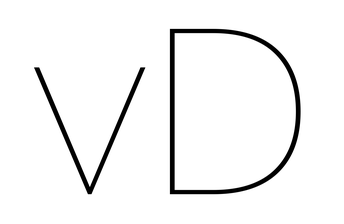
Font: Poppins-Thin